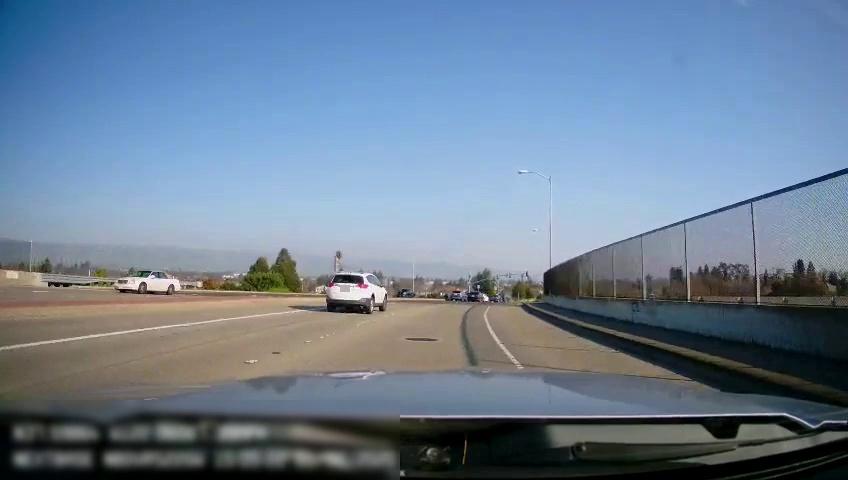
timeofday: Day
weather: Sunny
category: Drivable Space
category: Vehicles | SUV
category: Vehicles | Car
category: Vehicles | Car
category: Vehicles | SUV
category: Vehicles | SUV
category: Vehicles | Truck
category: Lanes | Alternate Lane
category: Lanes | Current Lane
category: Lanes | Alternate Lane